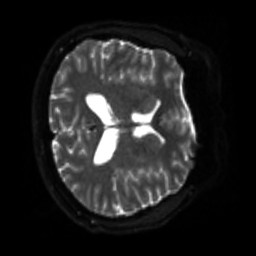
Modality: sbref
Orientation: axial
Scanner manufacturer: siemens
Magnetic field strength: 3 T
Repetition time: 4 s
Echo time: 0.0594 s